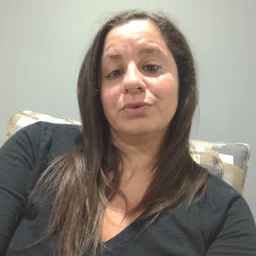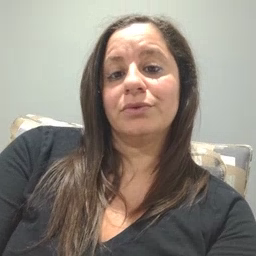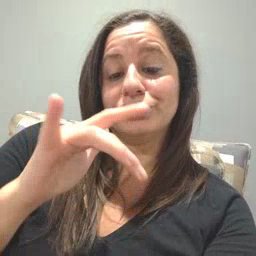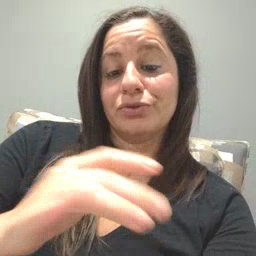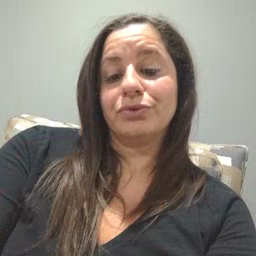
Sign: touch